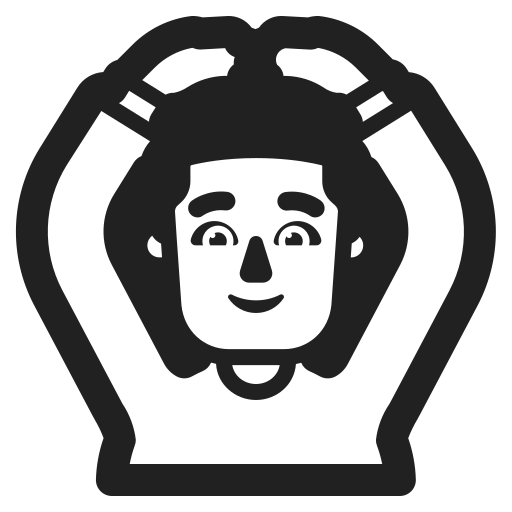
man gesturing ok high contrast default